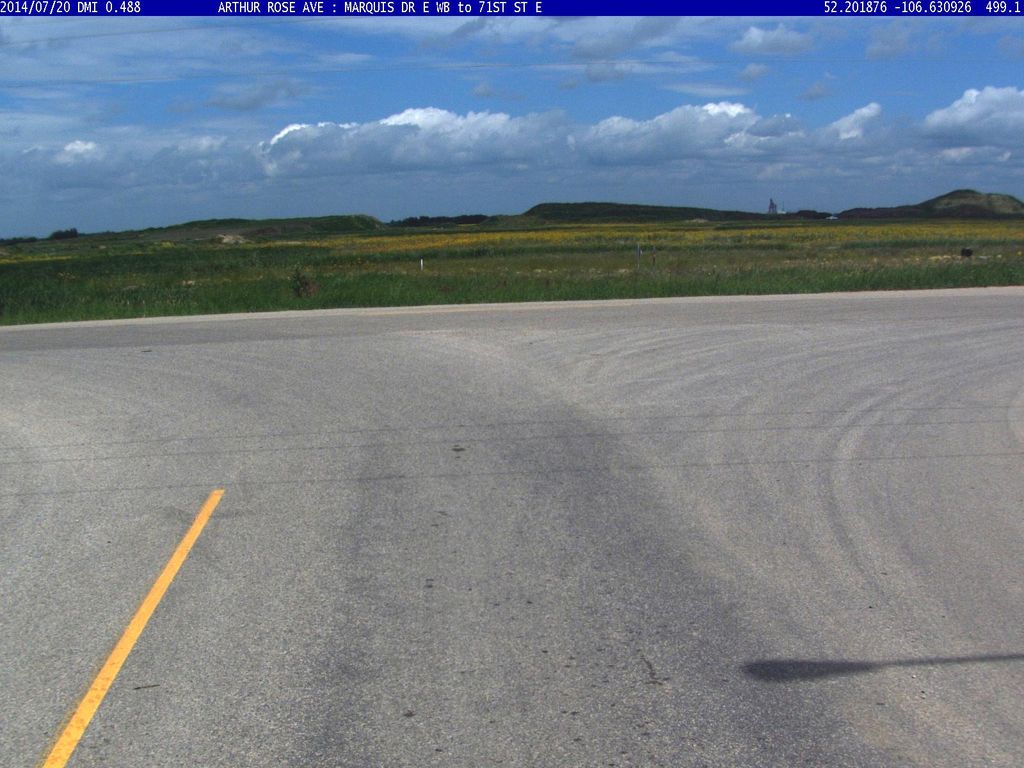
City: saskatoon